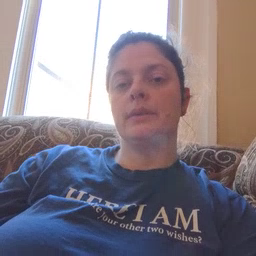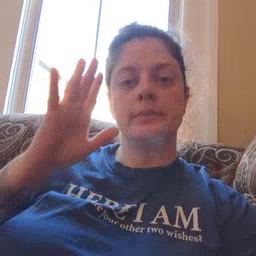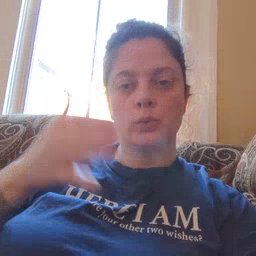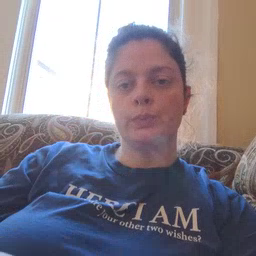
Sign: bedroom